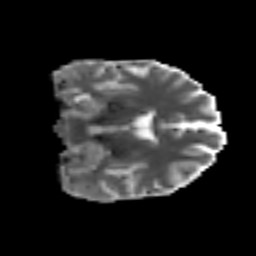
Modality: MD
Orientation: coronal
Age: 47
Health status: ill
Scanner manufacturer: philips
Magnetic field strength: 3 T
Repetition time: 9 s
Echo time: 0.127 s